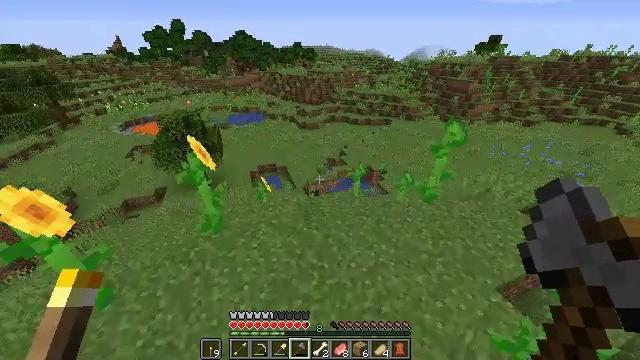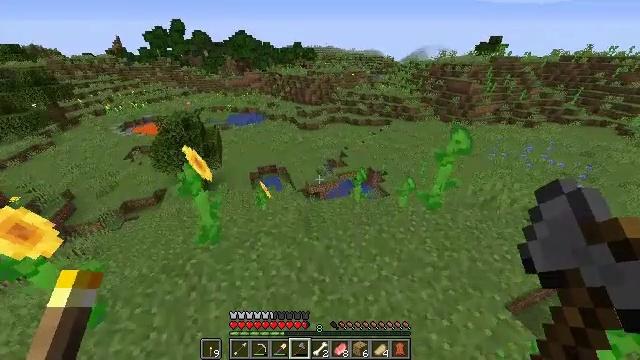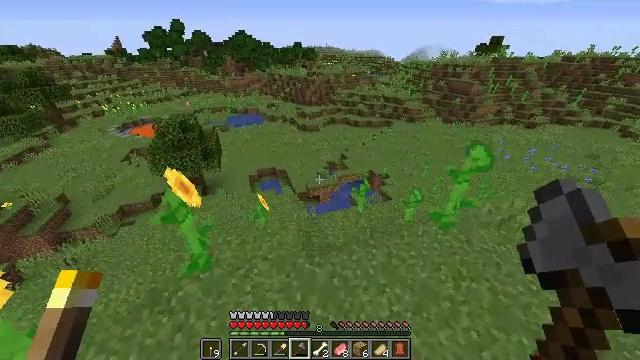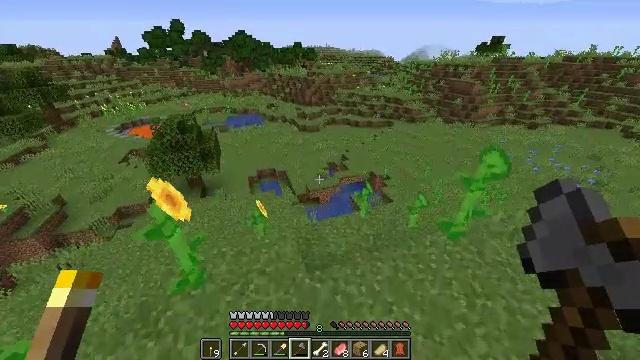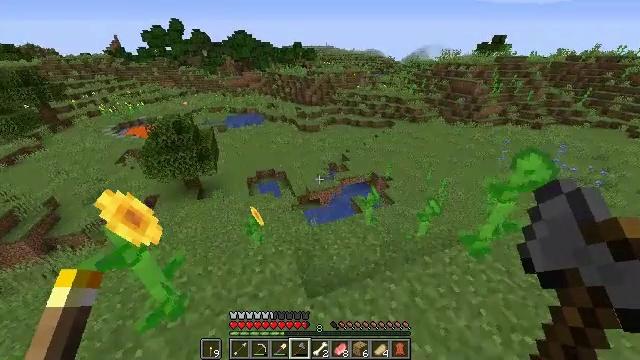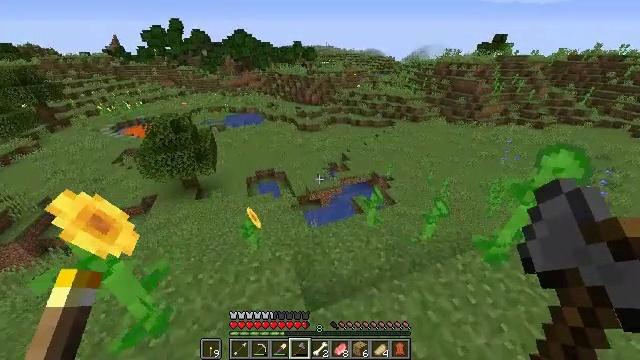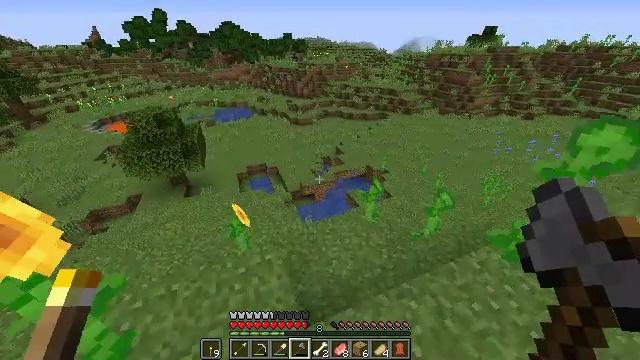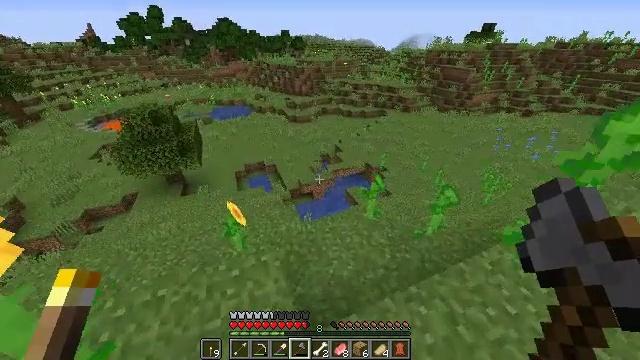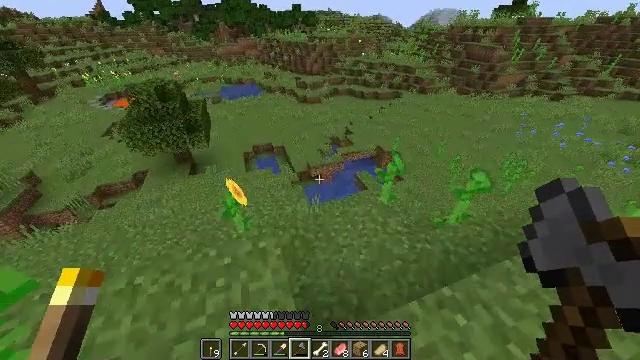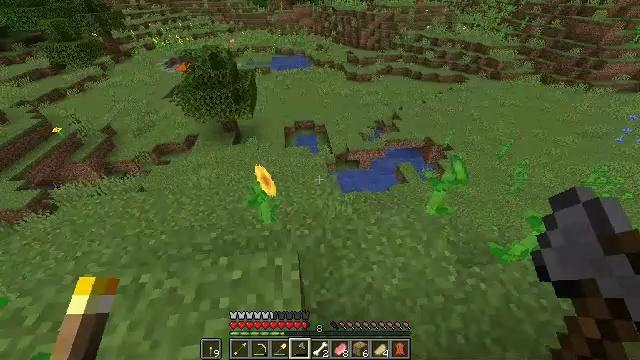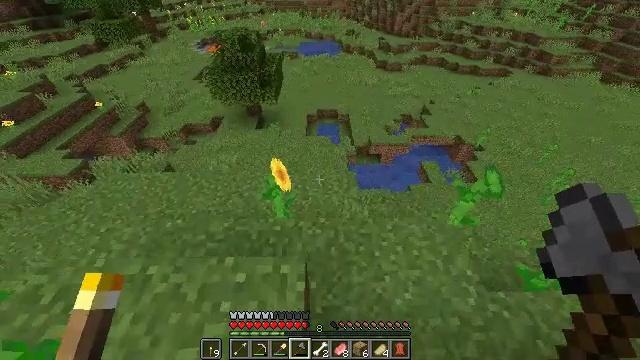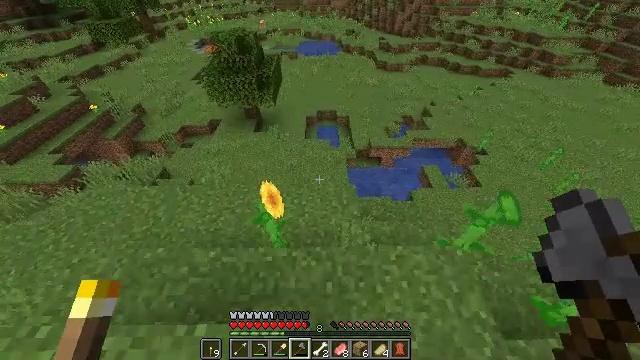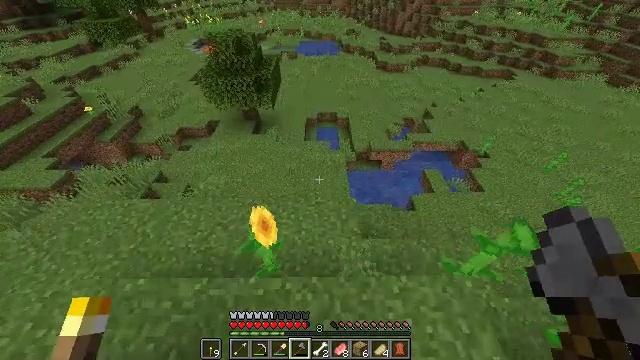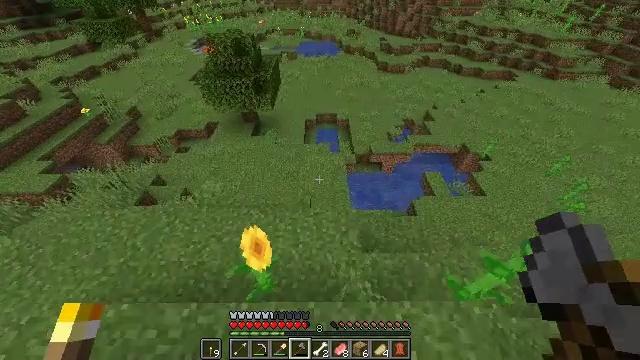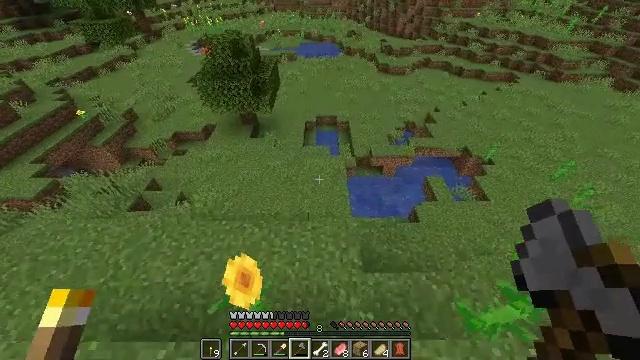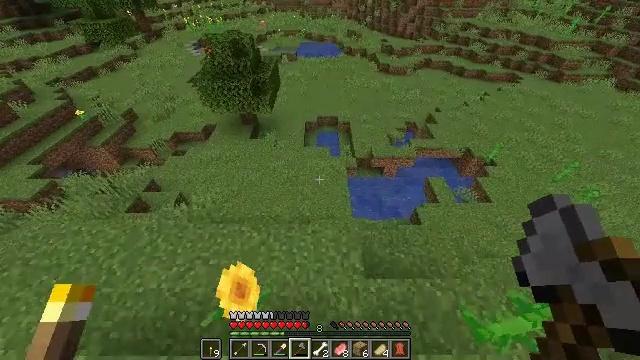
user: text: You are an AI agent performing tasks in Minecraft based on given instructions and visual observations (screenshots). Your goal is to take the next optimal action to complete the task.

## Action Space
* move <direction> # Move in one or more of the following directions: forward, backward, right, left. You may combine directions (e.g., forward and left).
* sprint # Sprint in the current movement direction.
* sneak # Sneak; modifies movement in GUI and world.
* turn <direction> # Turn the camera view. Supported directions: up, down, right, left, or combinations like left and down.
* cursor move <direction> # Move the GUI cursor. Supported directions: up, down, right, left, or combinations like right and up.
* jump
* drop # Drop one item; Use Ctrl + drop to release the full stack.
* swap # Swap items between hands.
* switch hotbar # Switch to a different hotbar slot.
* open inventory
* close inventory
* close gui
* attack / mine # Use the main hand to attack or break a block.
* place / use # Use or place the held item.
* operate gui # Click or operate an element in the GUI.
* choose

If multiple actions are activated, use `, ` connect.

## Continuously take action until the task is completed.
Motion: motion action
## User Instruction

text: Kill mobs.
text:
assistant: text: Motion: move forward, sprint, jump
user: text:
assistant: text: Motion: move forward, sprint, jump
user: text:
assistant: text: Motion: move forward, sprint, jump
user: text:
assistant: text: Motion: move forward, sprint, jump
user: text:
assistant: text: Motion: move forward, sprint, jump
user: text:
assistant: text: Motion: move forward, sprint, turn right and down, jump
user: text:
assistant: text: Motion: move forward, sprint, jump
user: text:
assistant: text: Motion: move forward, sprint, turn left and down, jump
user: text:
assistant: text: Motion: move forward, sprint, turn left and down
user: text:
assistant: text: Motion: move forward, sprint, turn left and down
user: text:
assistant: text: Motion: move forward, sprint
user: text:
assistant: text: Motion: move forward, sprint
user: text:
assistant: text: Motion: move forward, sprint
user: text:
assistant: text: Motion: move forward, sprint
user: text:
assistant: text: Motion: move forward, sprint
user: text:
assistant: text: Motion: move forward, sprint, turn left
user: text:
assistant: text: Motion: move forward, sprint, turn left and up
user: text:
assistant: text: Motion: move forward and move left, sprint, turn left and up
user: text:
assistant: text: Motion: move forward and move left, sprint, turn left and up
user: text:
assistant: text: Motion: move forward and move left, sprint
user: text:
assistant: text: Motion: move forward and move left, sprint
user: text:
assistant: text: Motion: move forward, sprint
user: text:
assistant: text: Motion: move forward, sprint
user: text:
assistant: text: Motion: move forward, sprint, turn left and down
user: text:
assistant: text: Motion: move forward, sprint, turn left and down
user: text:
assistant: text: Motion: move forward, sprint, turn left
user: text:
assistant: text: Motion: move forward, sprint
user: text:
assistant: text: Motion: move forward, sprint
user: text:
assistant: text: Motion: move forward, sprint
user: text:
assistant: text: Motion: move forward, sprint